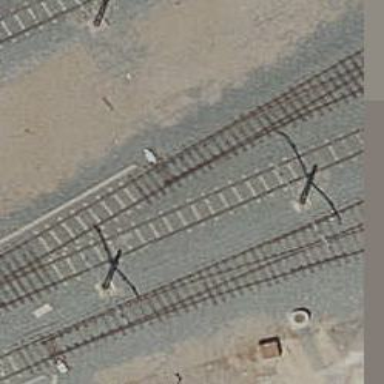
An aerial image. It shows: Railway switch.